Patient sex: F
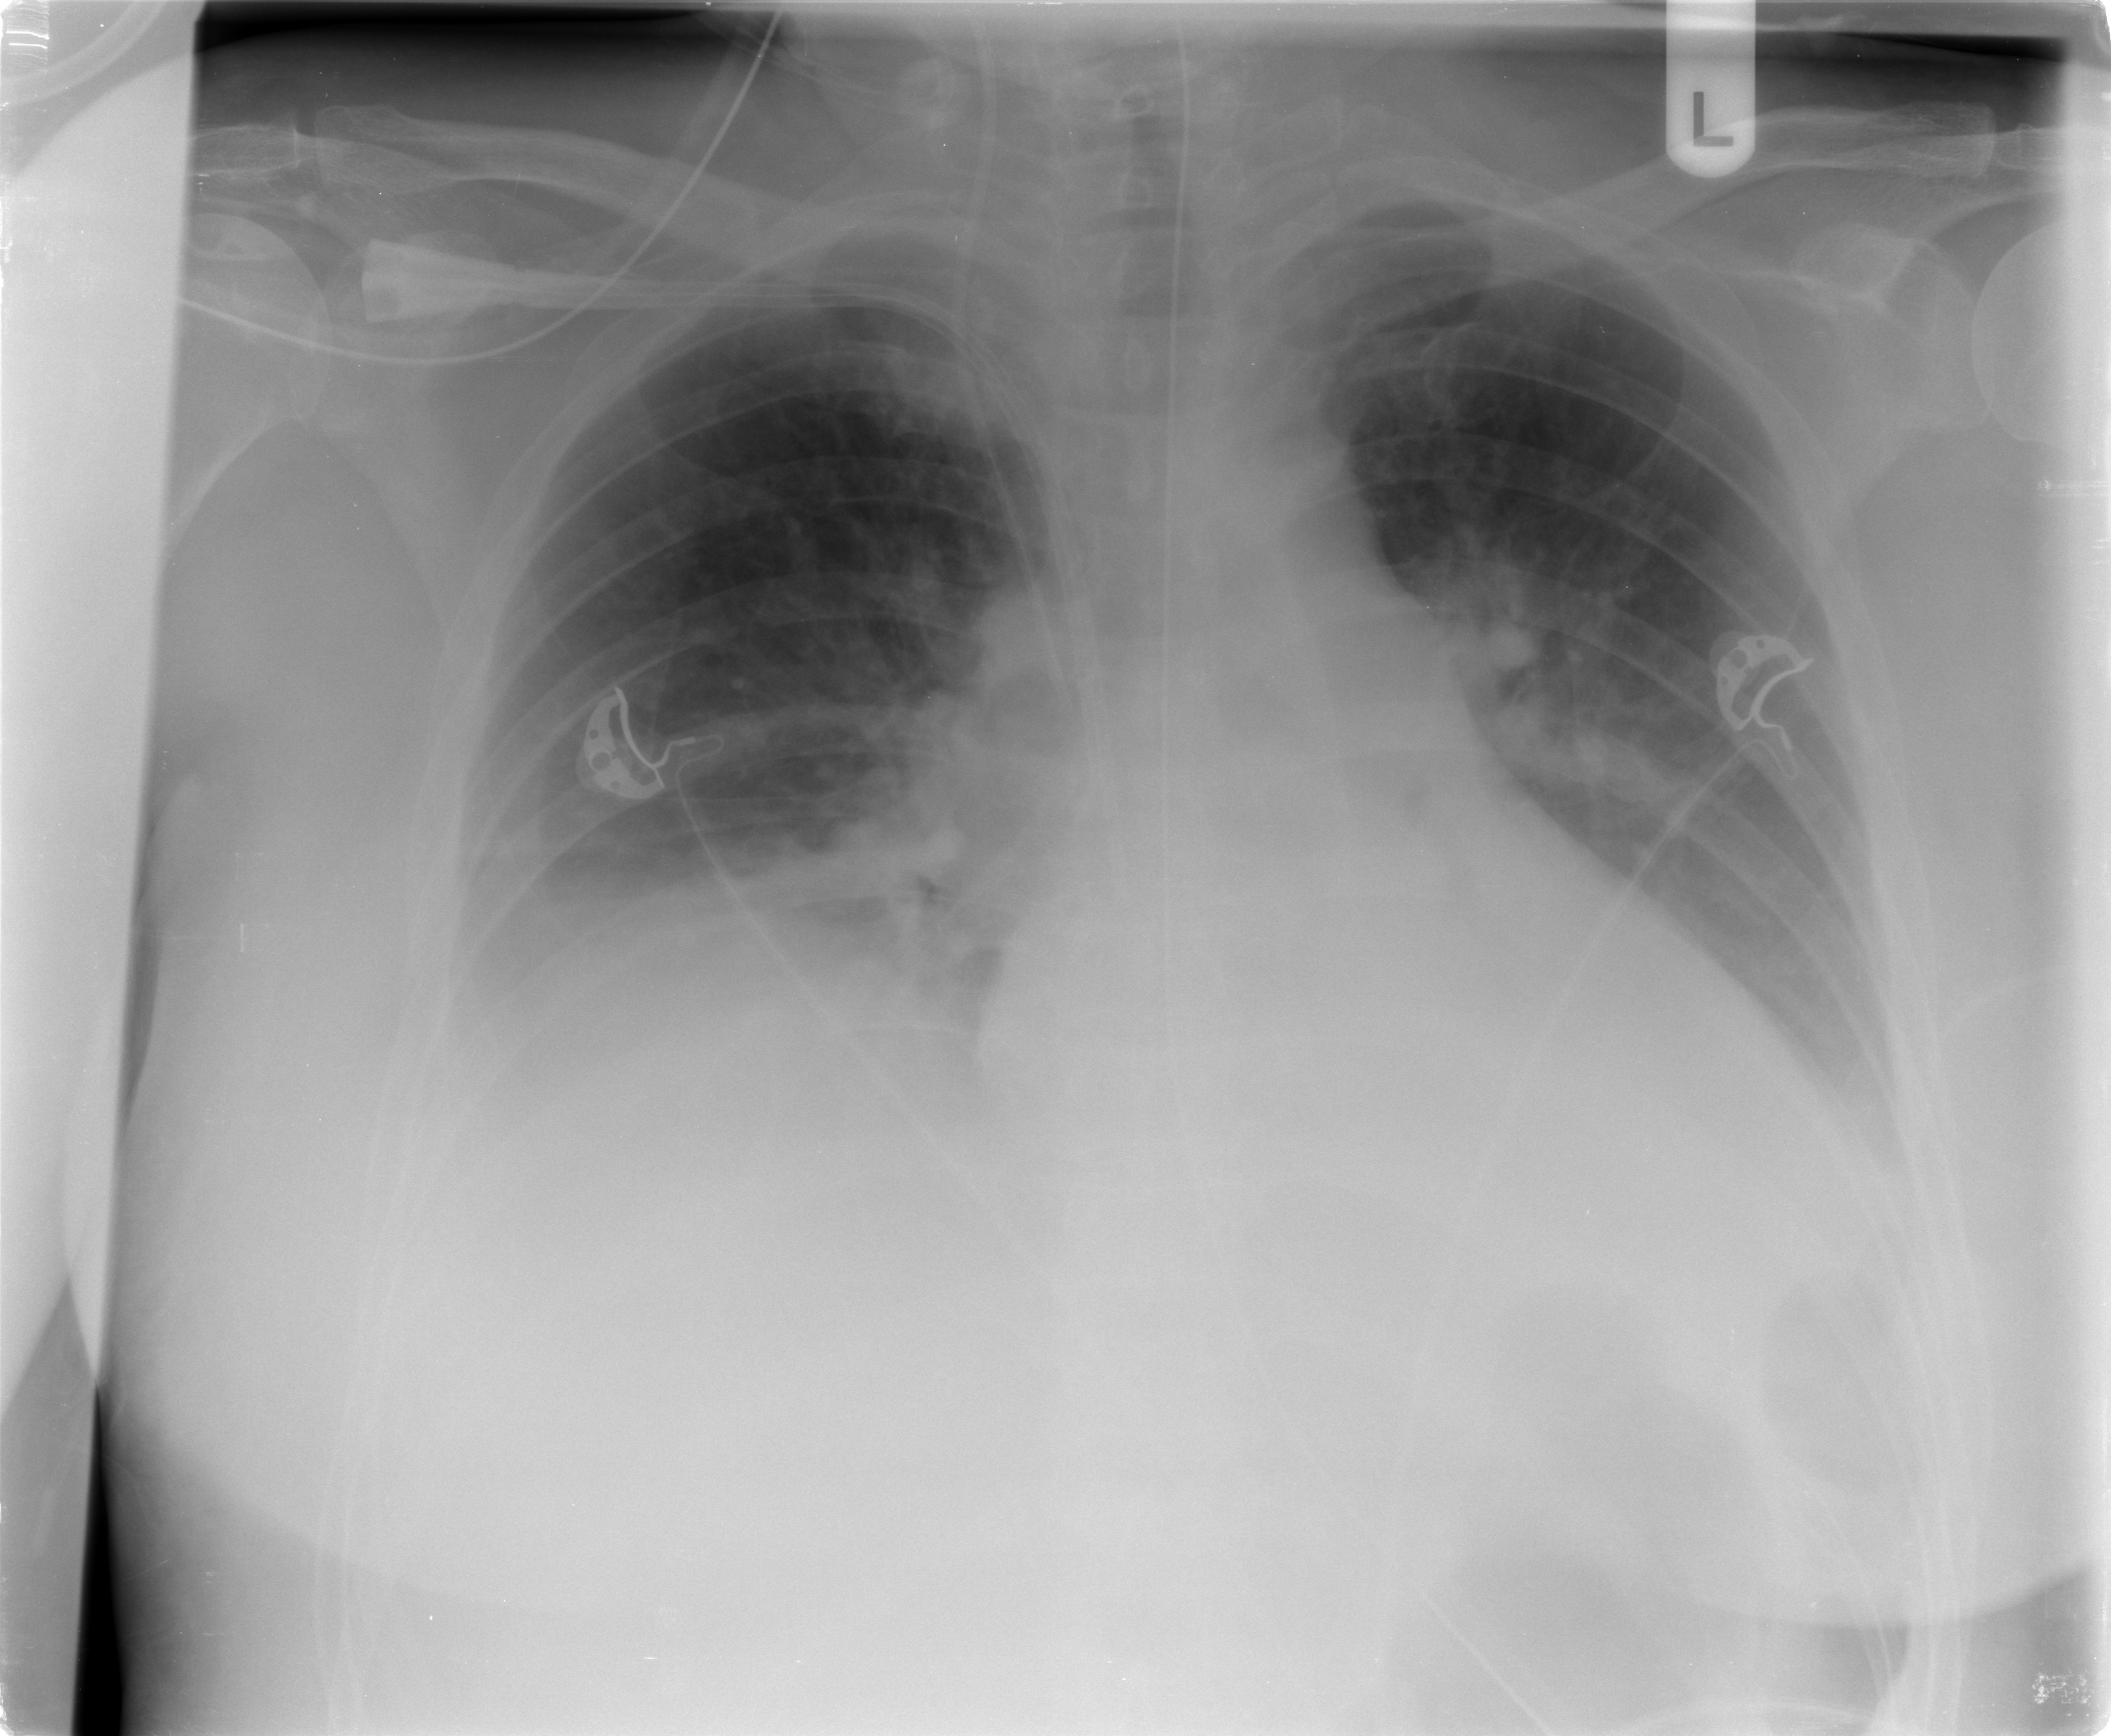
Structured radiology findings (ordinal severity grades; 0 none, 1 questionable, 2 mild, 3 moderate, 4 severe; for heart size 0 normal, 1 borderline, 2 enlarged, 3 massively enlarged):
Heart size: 0
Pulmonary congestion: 2
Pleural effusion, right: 2
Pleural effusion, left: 0
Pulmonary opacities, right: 0
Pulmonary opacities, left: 0
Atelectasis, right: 2
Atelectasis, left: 0